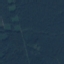
Land use / land cover: Forest